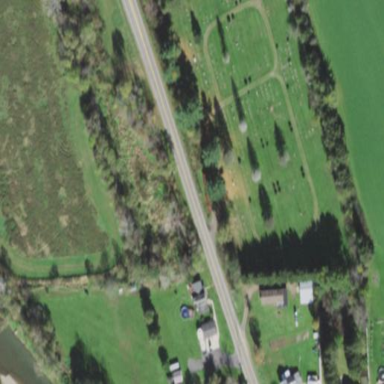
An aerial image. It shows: Cemetery.